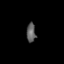
Tissue: lung
Cell type: Endothelial cells
Senescence score: 0.655
Nuclear area (px): 174
Mean DAPI intensity: 93.362